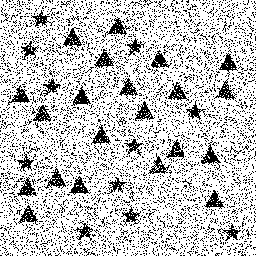
Squares: 0
Triangles: 21
Stars: 11
Total shapes: 32